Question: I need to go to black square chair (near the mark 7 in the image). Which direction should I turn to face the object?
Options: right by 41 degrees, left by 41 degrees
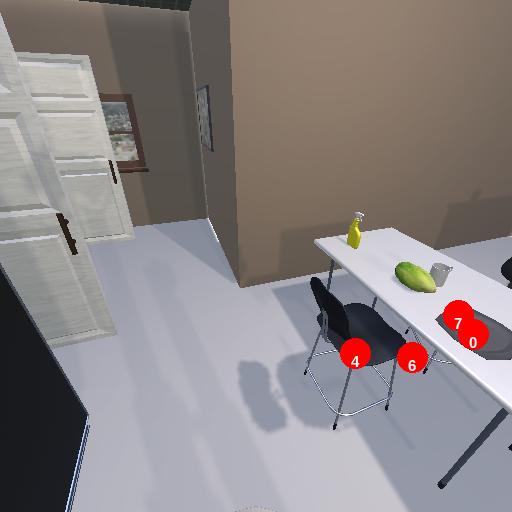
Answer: right by 41 degrees